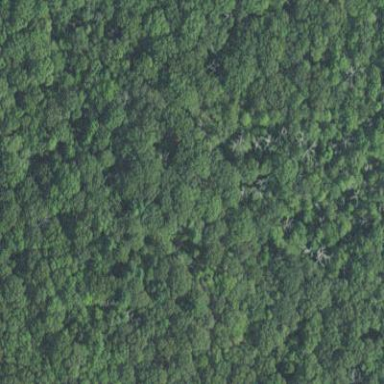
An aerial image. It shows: Mixed woodland with various types of leaves.